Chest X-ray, AP view. Patient: 18 years old, sex M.
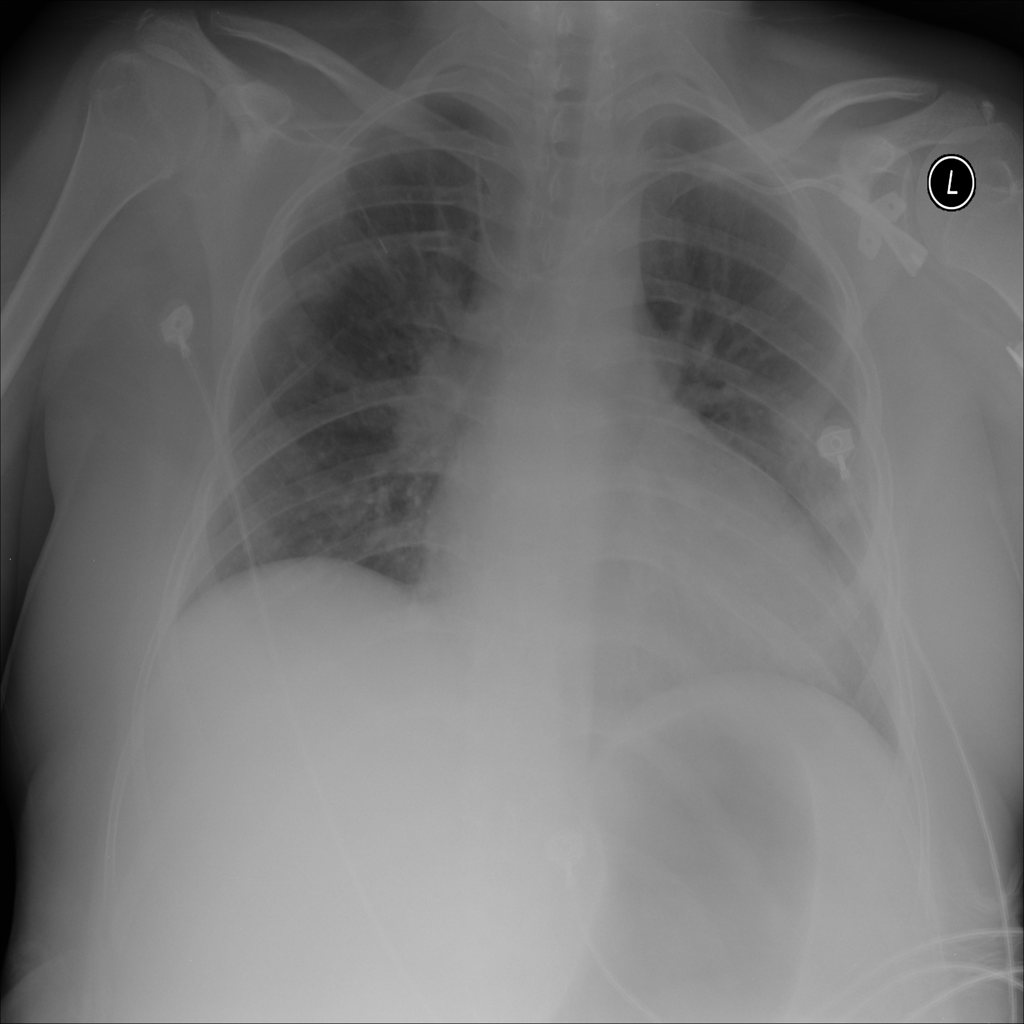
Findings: No Finding